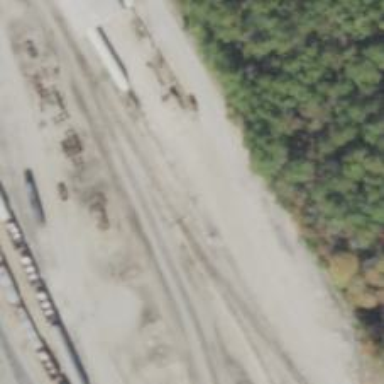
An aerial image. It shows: Railway yard in service.